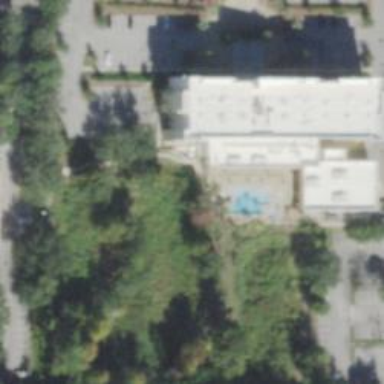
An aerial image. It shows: Hotel building.